Question: I've managed to place a button group at the far side of a header (H1/H2/H3). However, I don't know how to make the button float vertically in the middle. It just stays at the top. I tried using 'margin-top' but since it's a fixed value it won't be dynamically placed in the middle.
Here's the screenshot:

Here's the code:
'''
<div class="container">
<section>
<div class="page-header">
<h1 class="pull-left">
The header
</h1>
<div class="pull-right">
<div class="btn-group">
<button class="btn btn-primary">
Actions
</button>
<button class="btn btn-primary dropdown-toggle" data-toggle="dropdown">
<span class="caret"></span>
</button>
<ul class="dropdown-menu pull-right">
<li>
<a href="#">Action</a>
</li>
<li>
<a href="#">Another Action</a>
</li>
</ul>
</div>
</div>
<div class="clearfix"></div>
</div>
Contents
</section>
</div>
'''
<URL>
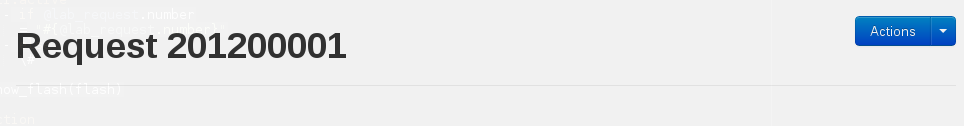
Answer: This how to get a button lined up with the header in Bootstrap 3.2, 3.3 without any additional CSS in case anyone is coming here from Google.
<URL>
'''
<div class='page-header'>
<div class='btn-toolbar pull-right'>
<div class='btn-group'>
<button type='button' class='btn btn-primary'>Button Text</button>
</div>
</div>
<h2>Header Text</h2>
</div>
'''
The button group is optional if you're only using a single button.
<URL>
'''
<h1>
<span>Header Text</span>
<button class='btn btn-primary pull-right'>Button Text</button>
</h1>
<hr/>
'''